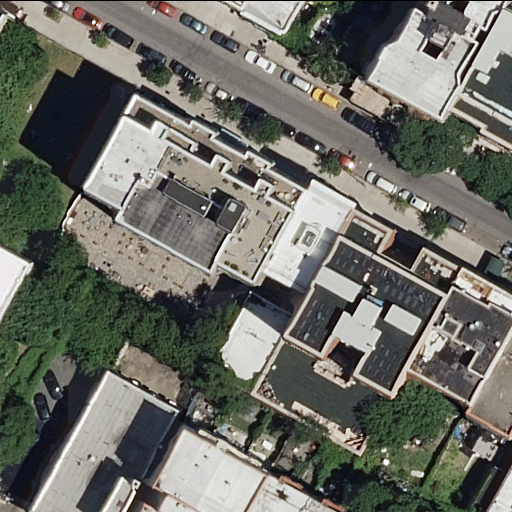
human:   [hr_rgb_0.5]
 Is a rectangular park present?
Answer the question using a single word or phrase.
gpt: yes

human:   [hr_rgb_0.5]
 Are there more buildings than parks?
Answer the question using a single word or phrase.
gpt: yes

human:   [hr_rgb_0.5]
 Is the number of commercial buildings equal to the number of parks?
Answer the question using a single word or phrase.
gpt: no

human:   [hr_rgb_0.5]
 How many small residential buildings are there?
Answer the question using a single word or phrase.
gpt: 8

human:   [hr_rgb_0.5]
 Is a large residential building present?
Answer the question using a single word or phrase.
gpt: yes

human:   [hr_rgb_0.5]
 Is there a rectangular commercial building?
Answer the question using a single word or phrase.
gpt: no

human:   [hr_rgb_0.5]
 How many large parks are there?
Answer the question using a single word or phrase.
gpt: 1

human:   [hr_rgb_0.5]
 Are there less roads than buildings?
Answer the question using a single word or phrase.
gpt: yes

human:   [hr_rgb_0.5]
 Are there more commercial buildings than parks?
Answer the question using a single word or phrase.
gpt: no

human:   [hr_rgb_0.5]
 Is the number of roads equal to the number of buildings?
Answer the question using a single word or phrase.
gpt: no

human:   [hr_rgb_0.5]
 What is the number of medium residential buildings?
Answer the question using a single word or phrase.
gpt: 7

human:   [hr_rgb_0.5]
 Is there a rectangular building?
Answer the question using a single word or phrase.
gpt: yes

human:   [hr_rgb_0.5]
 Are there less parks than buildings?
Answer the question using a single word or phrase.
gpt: yes

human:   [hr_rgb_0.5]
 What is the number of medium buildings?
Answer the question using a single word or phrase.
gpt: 7

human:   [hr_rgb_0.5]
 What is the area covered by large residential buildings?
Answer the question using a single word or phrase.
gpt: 1845m2

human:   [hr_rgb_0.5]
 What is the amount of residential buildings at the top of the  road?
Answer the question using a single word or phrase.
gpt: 4

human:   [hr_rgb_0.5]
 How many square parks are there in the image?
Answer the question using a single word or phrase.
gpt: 0

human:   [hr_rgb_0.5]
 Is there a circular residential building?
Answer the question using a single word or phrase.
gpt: no

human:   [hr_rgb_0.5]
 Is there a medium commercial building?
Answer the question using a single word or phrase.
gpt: no

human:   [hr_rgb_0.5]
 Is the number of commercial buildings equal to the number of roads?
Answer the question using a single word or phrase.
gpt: no

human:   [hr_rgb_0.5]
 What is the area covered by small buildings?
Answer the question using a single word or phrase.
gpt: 261m2

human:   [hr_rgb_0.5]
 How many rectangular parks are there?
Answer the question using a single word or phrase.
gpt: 1

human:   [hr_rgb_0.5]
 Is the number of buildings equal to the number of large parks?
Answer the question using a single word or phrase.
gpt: no

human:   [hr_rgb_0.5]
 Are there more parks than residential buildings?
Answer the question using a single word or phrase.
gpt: no

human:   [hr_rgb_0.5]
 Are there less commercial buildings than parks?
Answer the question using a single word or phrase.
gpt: yes

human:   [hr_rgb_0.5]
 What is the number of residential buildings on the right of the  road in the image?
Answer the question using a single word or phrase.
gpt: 5

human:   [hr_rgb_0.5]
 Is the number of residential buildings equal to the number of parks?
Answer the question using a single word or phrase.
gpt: no

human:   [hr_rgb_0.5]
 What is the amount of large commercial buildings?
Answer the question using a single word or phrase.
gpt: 0

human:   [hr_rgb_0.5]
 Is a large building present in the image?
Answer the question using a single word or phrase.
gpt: yes

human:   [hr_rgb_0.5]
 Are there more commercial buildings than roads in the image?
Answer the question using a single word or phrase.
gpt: no

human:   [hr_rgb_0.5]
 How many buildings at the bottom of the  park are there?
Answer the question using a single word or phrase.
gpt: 11

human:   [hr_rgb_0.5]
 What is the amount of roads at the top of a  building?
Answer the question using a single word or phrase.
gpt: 1

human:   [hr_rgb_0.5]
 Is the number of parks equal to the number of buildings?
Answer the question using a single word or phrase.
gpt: no

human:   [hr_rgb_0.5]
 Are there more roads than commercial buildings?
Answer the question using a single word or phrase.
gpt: yes

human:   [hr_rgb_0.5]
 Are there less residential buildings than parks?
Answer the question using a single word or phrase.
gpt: no

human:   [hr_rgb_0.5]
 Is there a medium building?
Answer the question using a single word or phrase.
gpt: yes